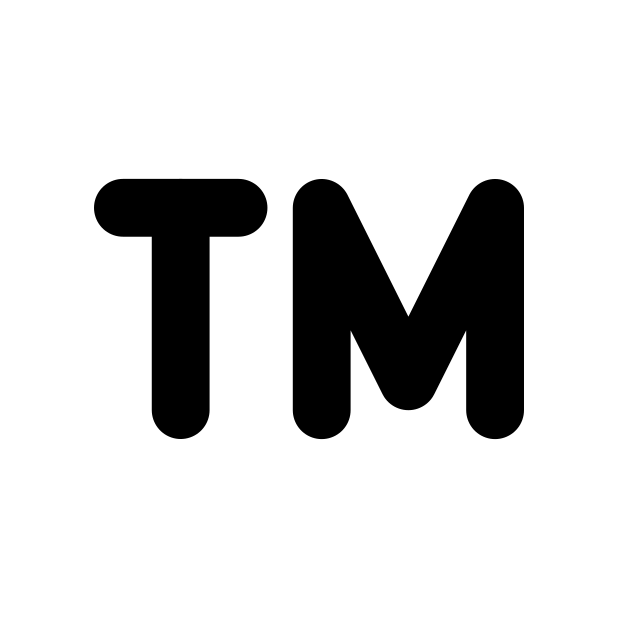
Emoji: ™
Name: trade mark sign
Unicode: 0x2122